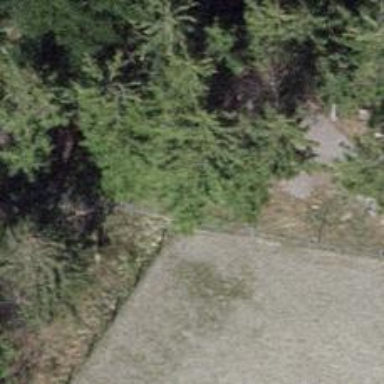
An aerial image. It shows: Fence.